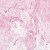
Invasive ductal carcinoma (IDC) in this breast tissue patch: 0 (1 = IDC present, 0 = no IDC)